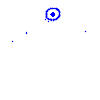
Particle: pion